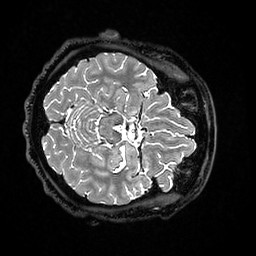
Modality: T2w
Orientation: axial
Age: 54
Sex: female
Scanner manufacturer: ge
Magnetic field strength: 3 T
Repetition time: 3.202 s
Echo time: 0.0665 s